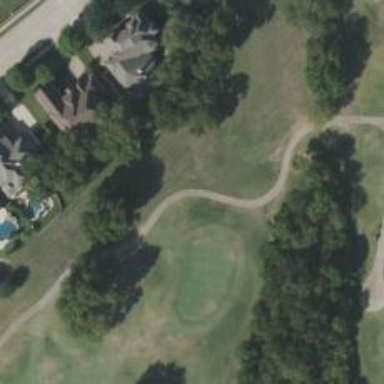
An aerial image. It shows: Service road used as golf cart path.